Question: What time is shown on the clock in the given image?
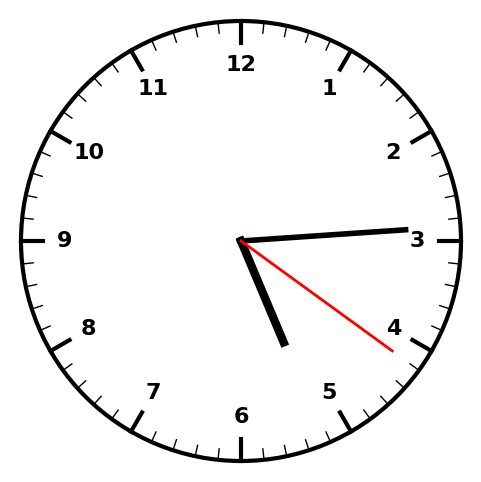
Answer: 05:14:21